Question: I have a set of vertical tabs, and when I try and nest in some grid or block grid elements everything seems to overflow outside of the element
i.e the 1,2,3 should be in the right section of the below image

'''
<div class="row">
<div class="medium-8 columns">
<ul class="tabs vertical" data-tab>
<li class="tab-title active"><a href="#domainnames">Domain Names</a></li>
<li class="tab-title"><a href="#webhosting">Web Hosting</a></li>
<li class="tab-title"><a href="#businesshosting">Business Hosting</a></li>
<li class="tab-title"><a href="#premiumservices">Premium Services</a></li>
</ul>
<div class="tabs-content">
<div class="content active" id="domainnames">
<div class="row">
<div class="medium-12 columns">
<h1>{$LANG.domaincheckerchoosedomain}</h1>
<form method="post" action="{$systemsslurl}domainchecker.php">
<div class="row collapse">
<div class="medium-9 columns">
<input type="text" name="domain" placeholder="{$LANG.domaincheckerdomainexample}">
</div>
<div class="medium-3 columns">
{if $condlinks.domainreg}<input type="submit" value="{$LANG.checkavailability}" class="button postfix" /> {/if}
</div>
</div>
</form>
</div>
</div>
</div>
<div class="content" id="webhosting">
<ul class="small-block-grid-3">
<li>1</li>
<li>2</li>
<li>3</li>
</ul>
</div>
<div class="content" id="businesshosting">
<ul class="small-block-grid-3">
<li>1</li>
<li>2</li>
<li>3</li>
</ul>
</div>
<div class="content" id="premiumservices">
<ul class="small-block-grid-3">
<li>1</li>
<li>2</li>
<li>3</li>
</ul>
</div>
</div>
</div>
'''
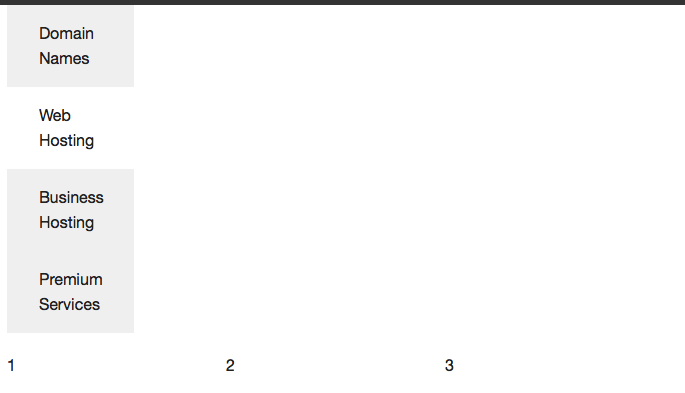
Answer: The 'tabs vertical' and 'tabs-content' got some special properties to build to vertical navigation structure.
Tab 'tabs vertical' got 'width: 20%' and 'float:left'.
The '.small-block-grid-3' breaks out of this float.
Try:
'''
@import "foundation";
.small-block-grid-3 {
margin-left: 20%;
& > li:nth-of-type(3n+1) {
clear: none;
}
}
'''
Demo: <URL>
> is this a similar issue with the standard grid?
No, i think you should be able to use the standard grid without modifications:
'''
<div aria-hidden="false" class="content active" id="panel21">
<div class="row">
<div class="small-3 columns">1</div>
<div class="small-3 columns">2</div>
<div class="small-3 columns">3</div>
</div>
'''
Demo: <URL>